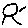
Label: sun